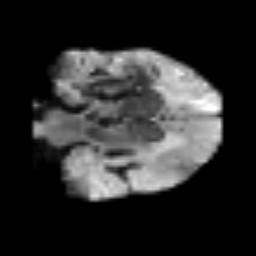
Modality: T2w
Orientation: coronal
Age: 58
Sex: male
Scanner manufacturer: siemens
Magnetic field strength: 3 T
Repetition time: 3.2 s
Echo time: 0.081 s